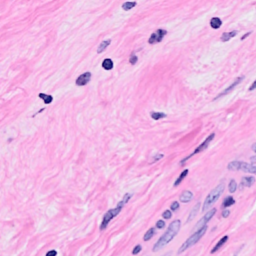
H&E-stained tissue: Breast